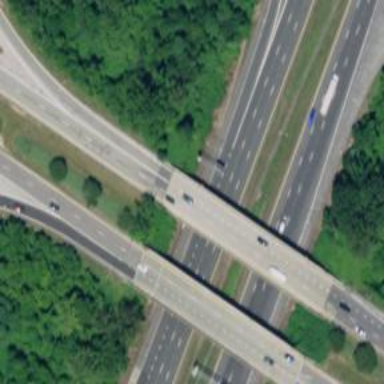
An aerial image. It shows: Bridge crossing over highway trunk expressway.